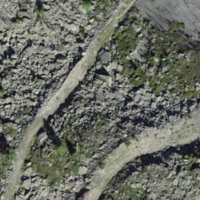
EUNIS habitat code: 31
Species observed at this site:
Silene acaulis